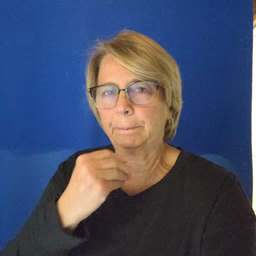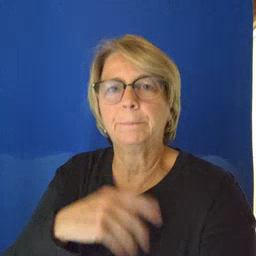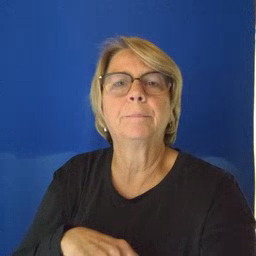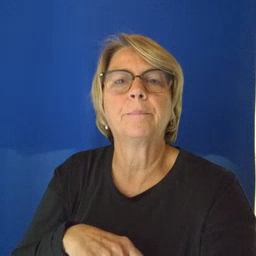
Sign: sleep